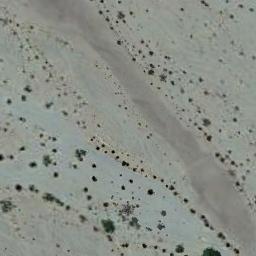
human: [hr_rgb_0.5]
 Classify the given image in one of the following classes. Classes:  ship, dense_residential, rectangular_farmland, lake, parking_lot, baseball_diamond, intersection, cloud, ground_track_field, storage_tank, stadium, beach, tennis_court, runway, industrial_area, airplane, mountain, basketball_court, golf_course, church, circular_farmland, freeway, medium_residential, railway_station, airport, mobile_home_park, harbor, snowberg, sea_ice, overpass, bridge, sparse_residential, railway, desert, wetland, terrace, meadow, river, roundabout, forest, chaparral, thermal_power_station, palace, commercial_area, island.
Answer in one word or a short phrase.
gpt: chaparral